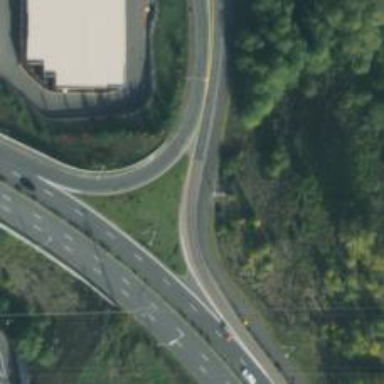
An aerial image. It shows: Tertiary link road with asphalt surface.